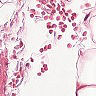
Metastatic tissue present: no